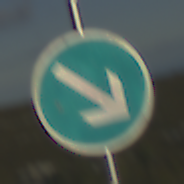
Verkehrszeichen: VorgeschriebeneVorbeifahrtRechts
Umgebung: Outdoor, Nature
Tageszeit: SunriseSunset
Wetter: PartlyCloudy
Licht: Natural
Jahreszeit: NotSpecified
Kontrast: HighContrast